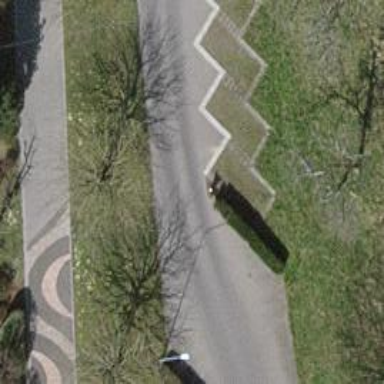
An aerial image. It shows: Hedge barrier.